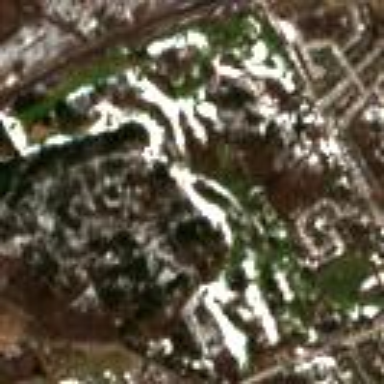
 place for golfing and leisure activities."